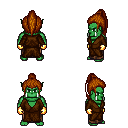
a pixel art fantasy rpg character, male body template, orc, green skin, brown robe, robe skirt, brunette long topknot hairstyle, gold gloves, four views (front, back, left, right), 2x2 character sprite sheet, small pixel art, hard edges, no anti-aliasing